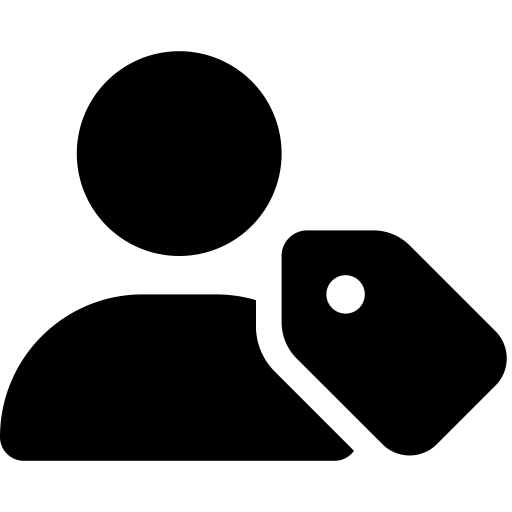
Tags: icon, FontAwesome, fa-icon, solid, user, tag